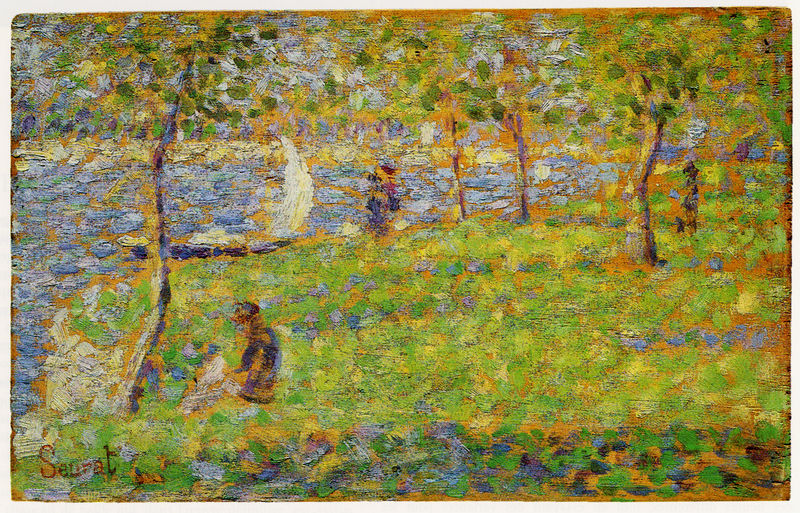
Titel: Une voile sur l'eau
Künstler: Georges Pierre Seurat
Standort: Washington (District of Columbia)
Institution: National Gallery of Art
Schlagwörter: baum, blau, blätter, gemälde, himmel, laub, mann, schatten, wasser, weiß, bäume, fluss, gelb, grün, impressionismus, landschaft, menschen, ocker, sand, see, sitzen, ufer, braun, frankreich, hell, hut, licht, orange, gras, rasen, wiese, beige, hose, mensch, herr, signatur, bach, birken, horizont, natur, stamm, wind, gewässer, sonne, drei, personen, person, wald, boot, schiff, segel, segelboot, sommer, wellen, divisionismus, pointilismus, segelschiff, mittag, fels, lila, tag, violett, herbst, stämme, duktus, lciht, frühling, punkte, paul, malduktus, blattwerk, seurat, seeufer, leuchtend, gelbgrün, pointillismus, georges seurat, flussufer, menschne